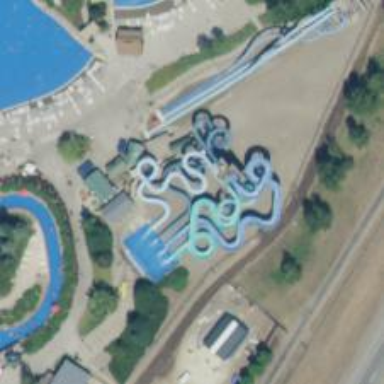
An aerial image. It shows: Water slide attraction.